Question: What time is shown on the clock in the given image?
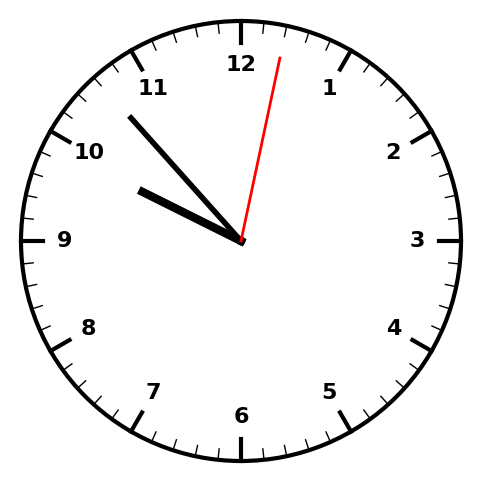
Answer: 09:53:02